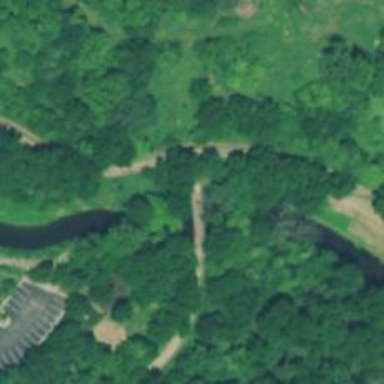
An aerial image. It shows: Path leading to bridge.